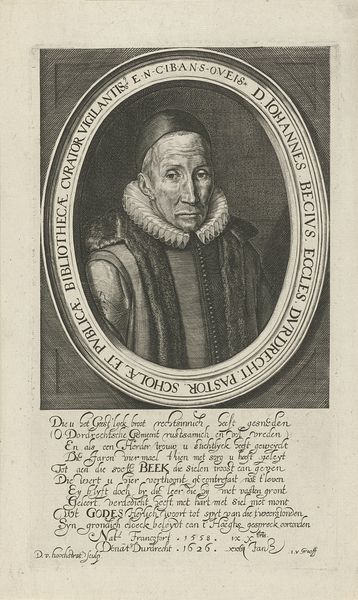
Titel: Portret van Johannes Becius
Künstler: Dirk van Hoogstraten
Standort: Amsterdam
Institution: Rijksmuseum
Schlagwörter: mann, mund, nase, haube, kappe, augen, kragen, pelz, rahmen, bildnis, portrait, porträt, mantel, kinn, schrift, graphik, inschrift, stich, pastor, bibliothek, gelehrter, emblem, kupferstich, latein, universität, iohannes, dordrecht, scholarch, becius, scholae, publicae, creator, cibans